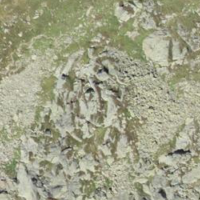
EUNIS habitat code: 31
Species observed at this site:
Glomeris transalpina